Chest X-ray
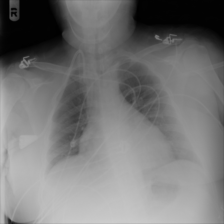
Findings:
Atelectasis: negative
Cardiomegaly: negative
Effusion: negative
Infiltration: negative
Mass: negative
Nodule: negative
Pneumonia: negative
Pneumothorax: negative
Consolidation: negative
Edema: negative
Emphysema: negative
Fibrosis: negative
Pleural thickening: negative
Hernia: negative